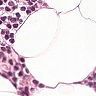
Metastatic tissue present: no